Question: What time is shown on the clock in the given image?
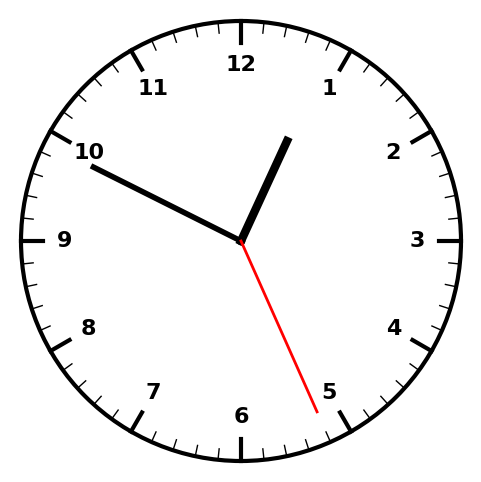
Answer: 12:49:26